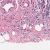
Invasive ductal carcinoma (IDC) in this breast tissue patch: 0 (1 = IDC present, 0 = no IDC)